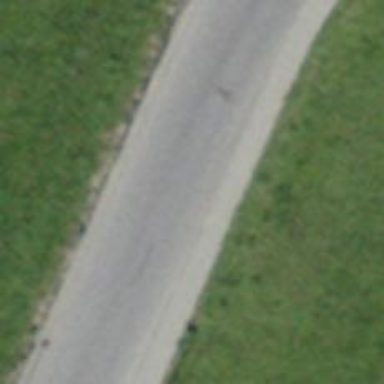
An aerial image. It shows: Tertiary road.